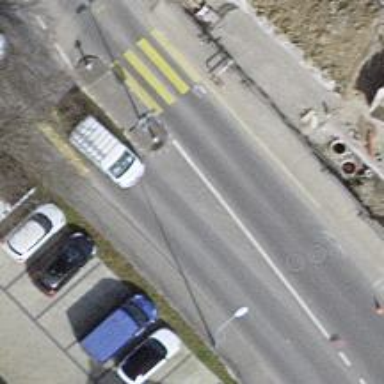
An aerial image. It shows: Tertiary road with asphalt surface. There are sidewalks on both sides and cycle lane.